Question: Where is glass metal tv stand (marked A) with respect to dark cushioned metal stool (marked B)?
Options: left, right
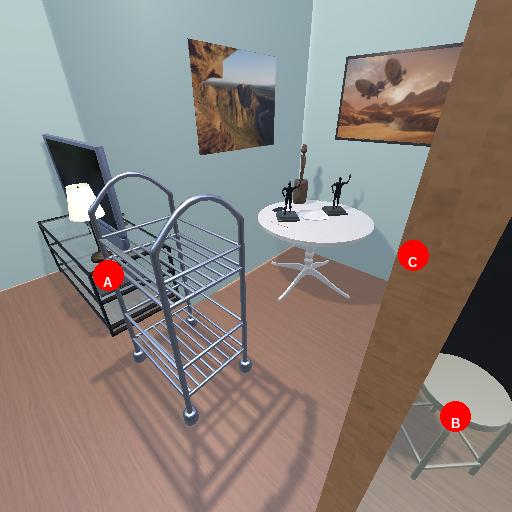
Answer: left